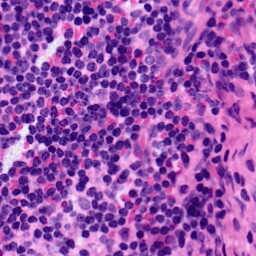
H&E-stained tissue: LymphNode